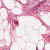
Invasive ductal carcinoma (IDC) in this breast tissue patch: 1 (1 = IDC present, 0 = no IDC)